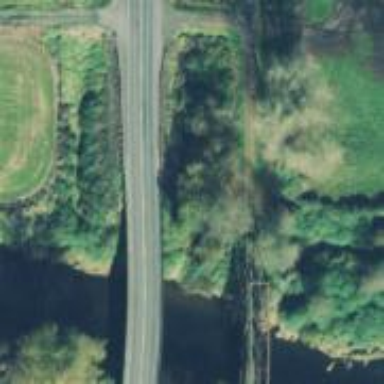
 and the abandoned railway has been converted into rail-trail."